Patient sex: M
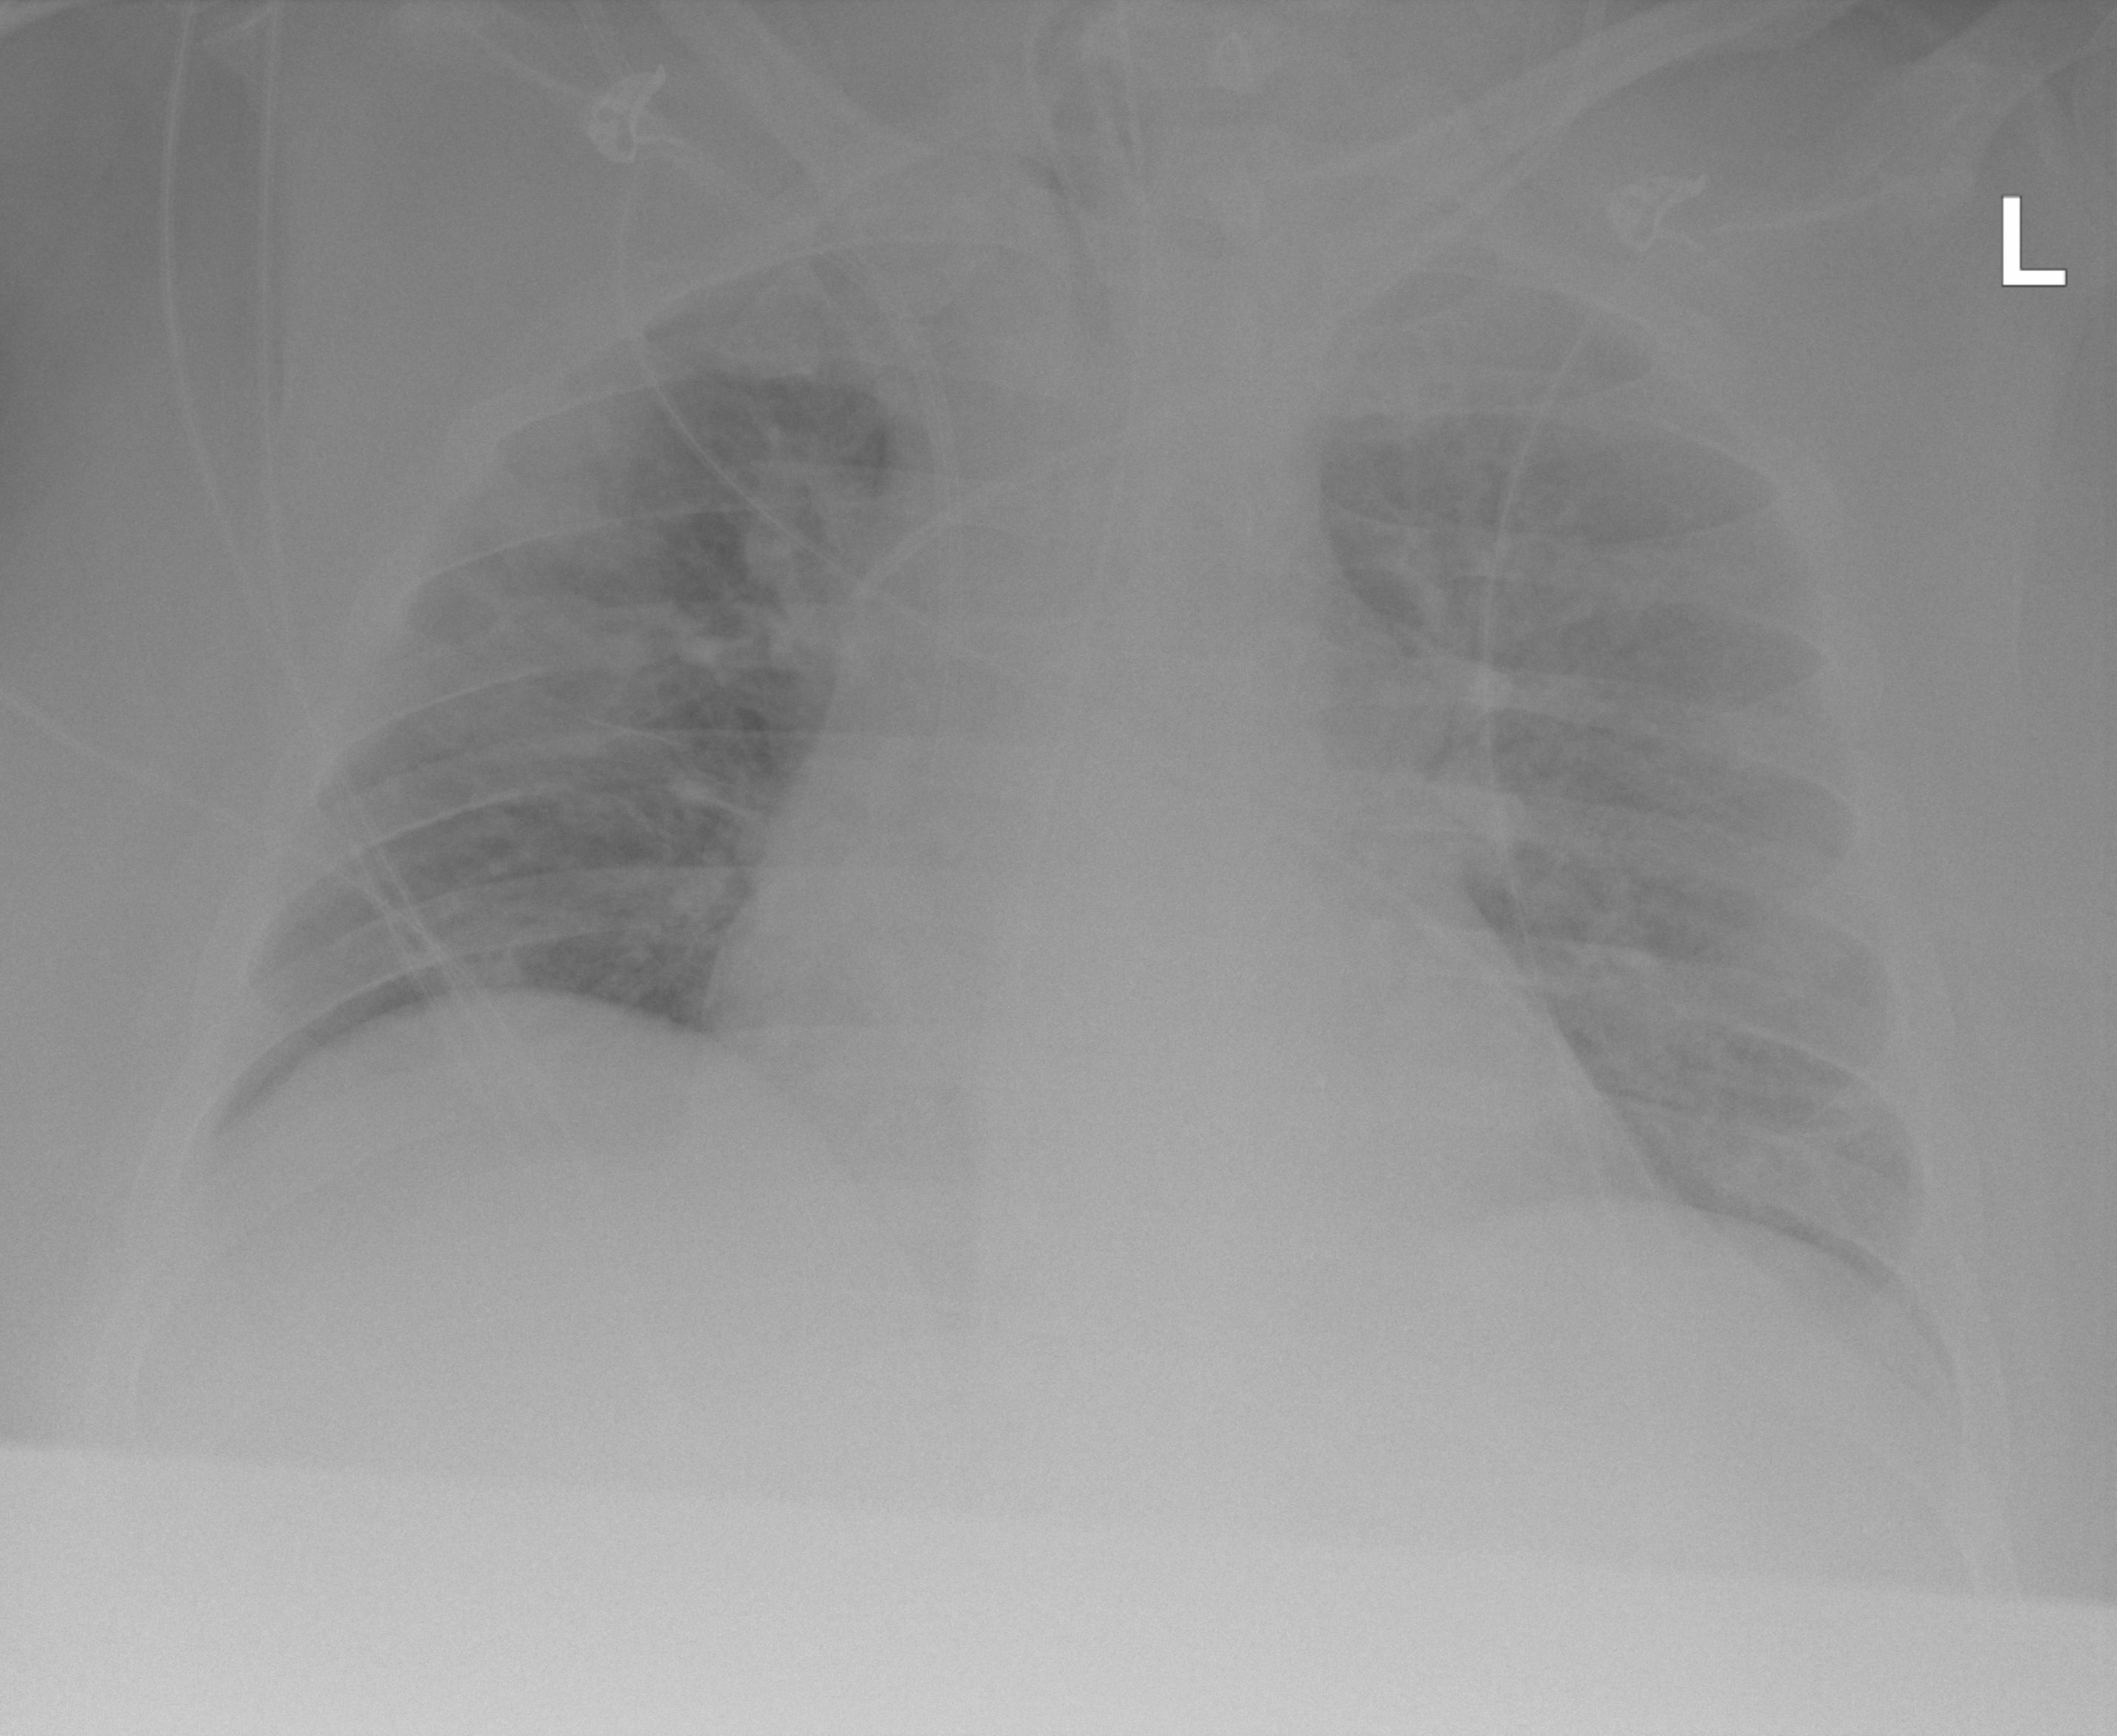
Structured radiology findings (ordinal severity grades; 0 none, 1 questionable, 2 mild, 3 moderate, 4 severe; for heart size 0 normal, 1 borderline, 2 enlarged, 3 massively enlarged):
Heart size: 1
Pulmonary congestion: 2
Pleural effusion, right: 0
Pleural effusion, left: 0
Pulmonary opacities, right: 2
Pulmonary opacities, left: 2
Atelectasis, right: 2
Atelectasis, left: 0